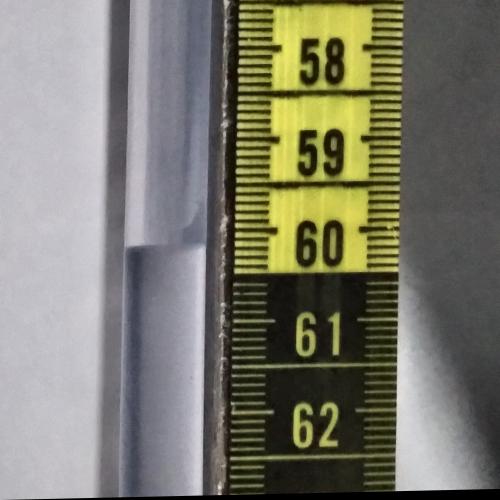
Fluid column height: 60.2 cm